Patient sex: F
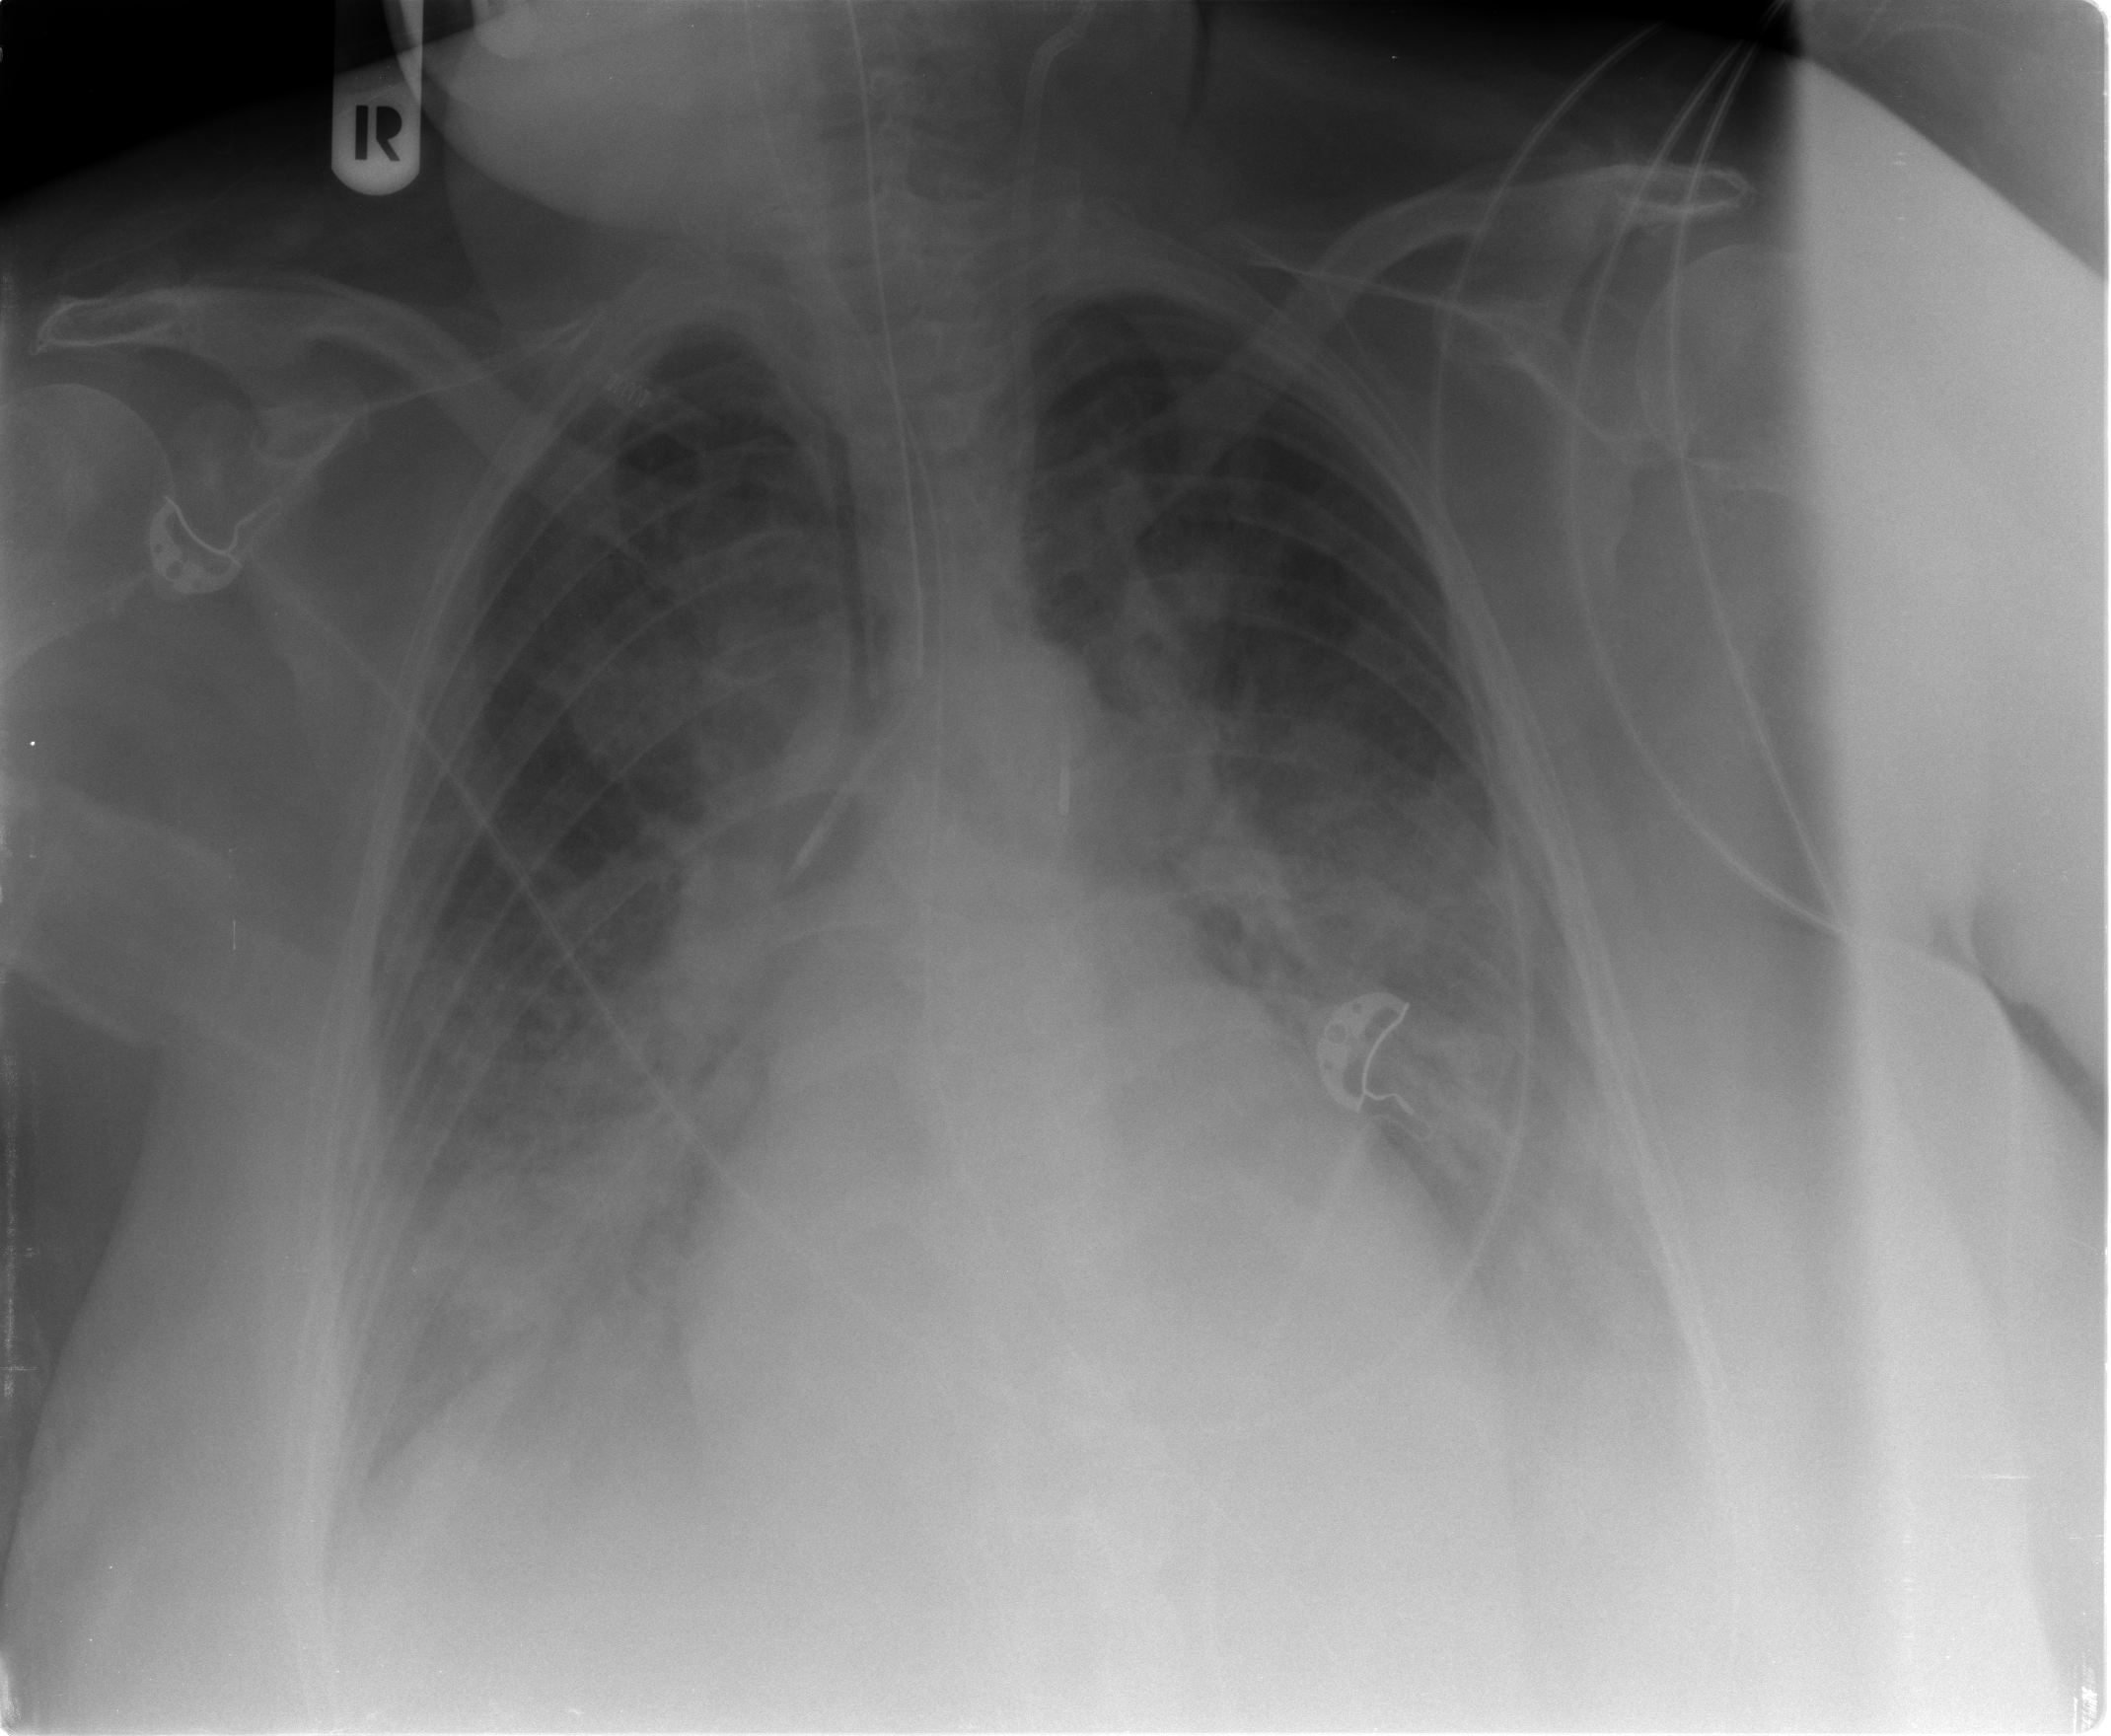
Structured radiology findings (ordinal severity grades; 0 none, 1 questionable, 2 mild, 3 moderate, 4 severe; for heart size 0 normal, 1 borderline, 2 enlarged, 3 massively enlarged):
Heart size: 2
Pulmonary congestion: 2
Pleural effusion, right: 2
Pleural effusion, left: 3
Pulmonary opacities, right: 3
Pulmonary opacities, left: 3
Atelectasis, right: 3
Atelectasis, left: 3